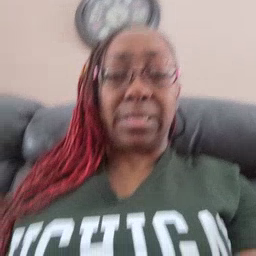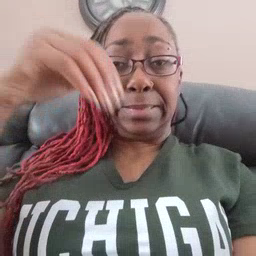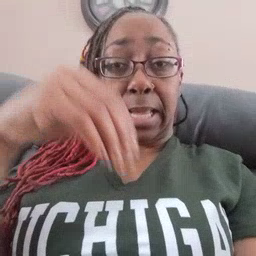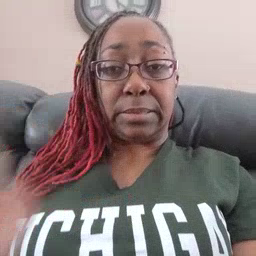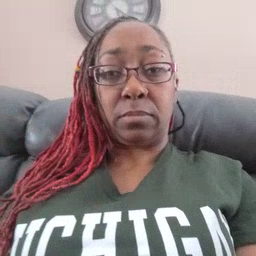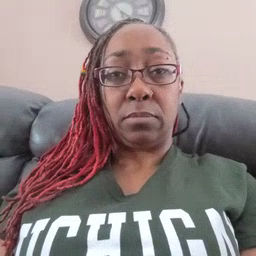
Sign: night